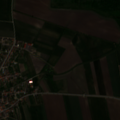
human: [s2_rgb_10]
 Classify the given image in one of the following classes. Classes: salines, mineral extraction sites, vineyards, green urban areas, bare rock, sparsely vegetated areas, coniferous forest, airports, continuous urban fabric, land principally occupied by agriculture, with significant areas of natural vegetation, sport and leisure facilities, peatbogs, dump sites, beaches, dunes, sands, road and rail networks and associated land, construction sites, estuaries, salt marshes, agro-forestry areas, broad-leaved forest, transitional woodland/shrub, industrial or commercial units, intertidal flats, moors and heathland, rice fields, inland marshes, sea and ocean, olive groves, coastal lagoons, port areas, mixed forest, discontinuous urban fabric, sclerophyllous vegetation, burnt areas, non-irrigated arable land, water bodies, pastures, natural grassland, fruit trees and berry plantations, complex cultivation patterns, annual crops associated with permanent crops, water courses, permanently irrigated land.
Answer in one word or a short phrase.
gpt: discontinuous urban fabric, non-irrigated arable land, broad-leaved forest